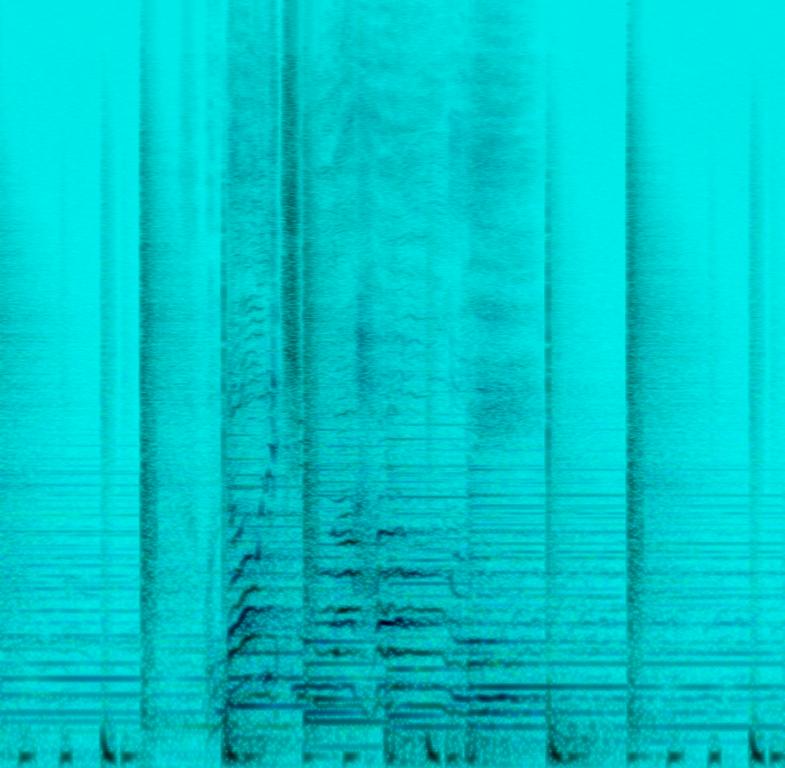
The low quality recording features a soft rock song that consists of harmonizing mixed vocals singing passionately over mellow piano chords, soft synth pad chords, boomy kick and reverberant claps. It sounds boomy, muddy and dull, as the low frequencies are clashing, bu it is also emotional regardless.